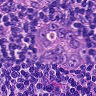
Metastatic tissue present: yes